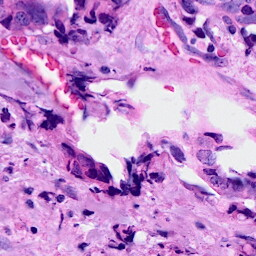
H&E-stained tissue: Breast